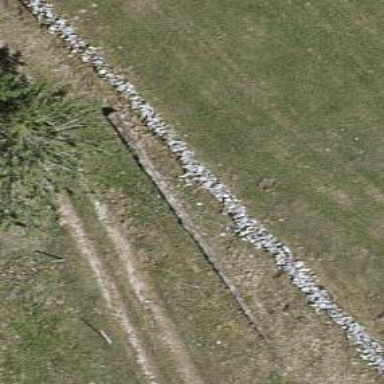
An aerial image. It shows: Wall made of dry stone.